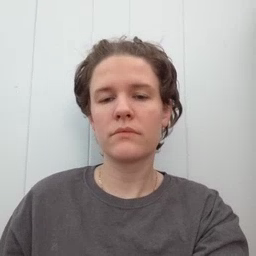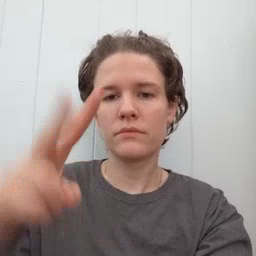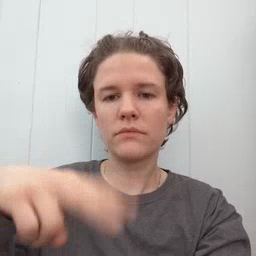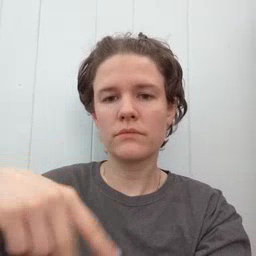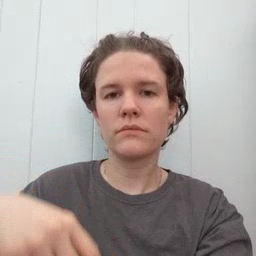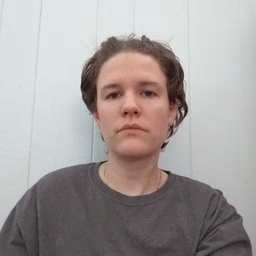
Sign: read